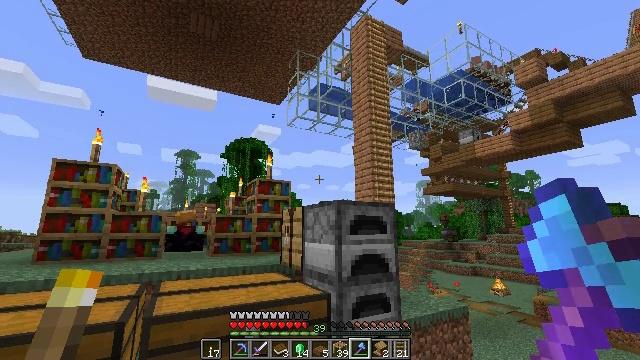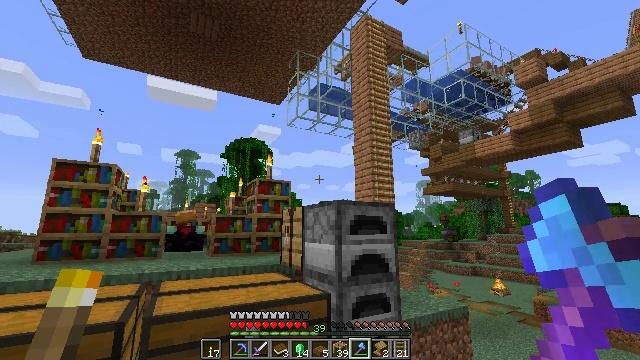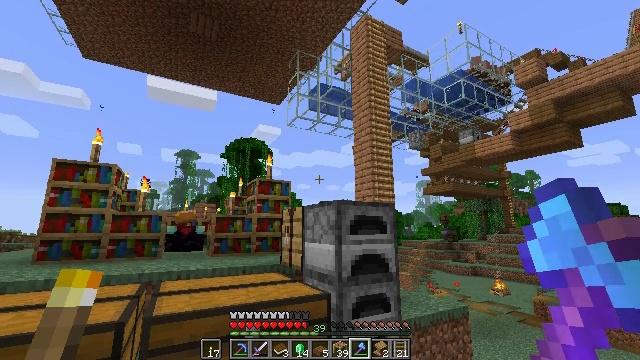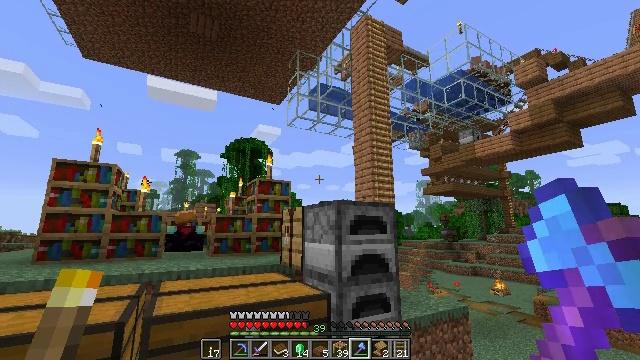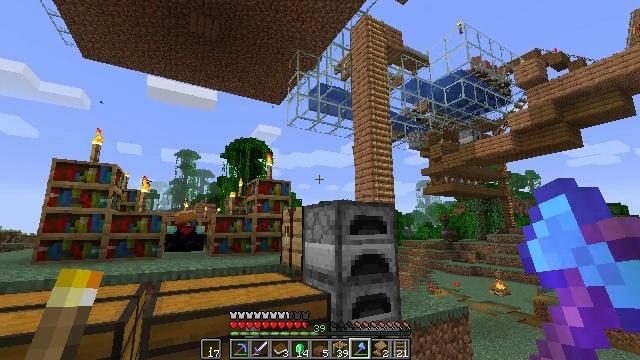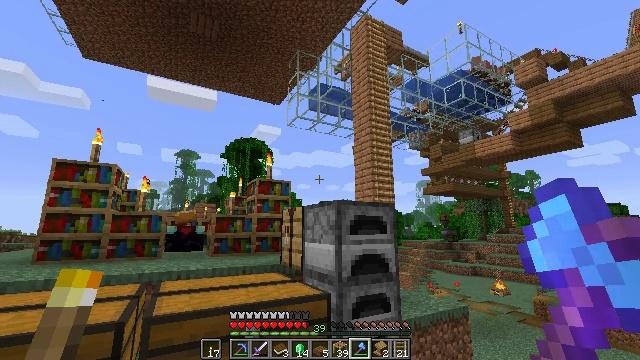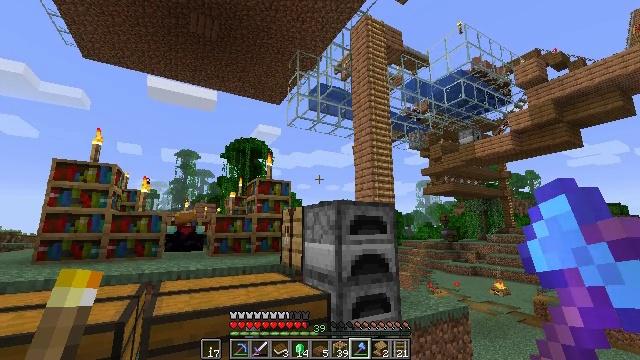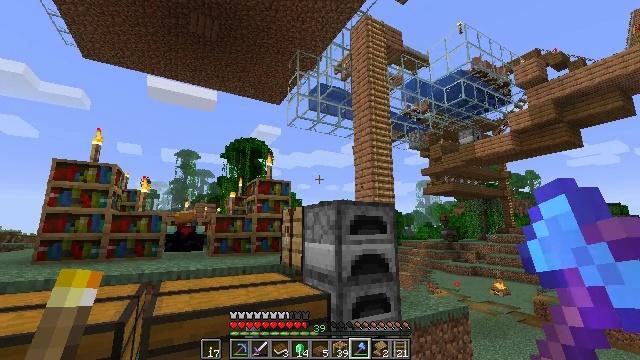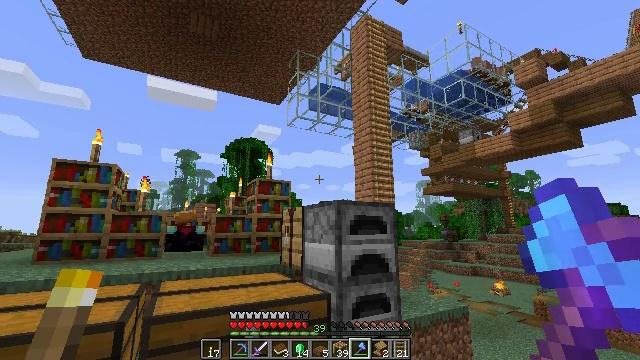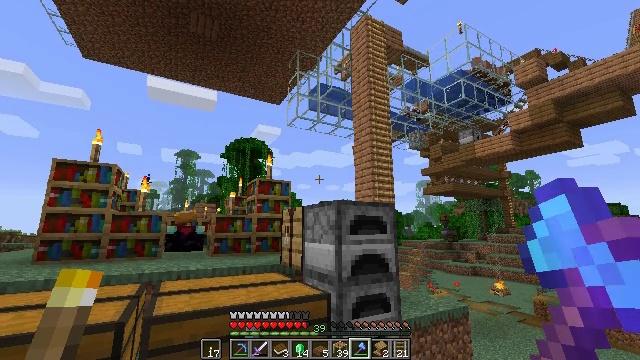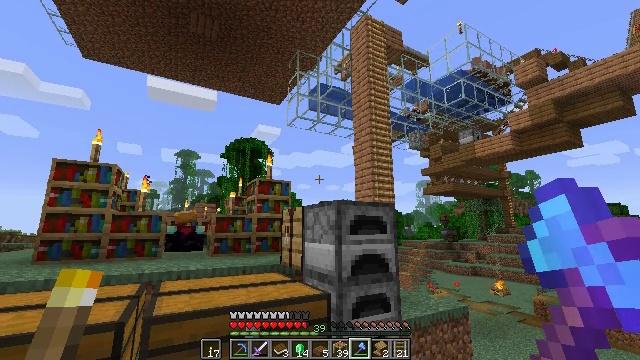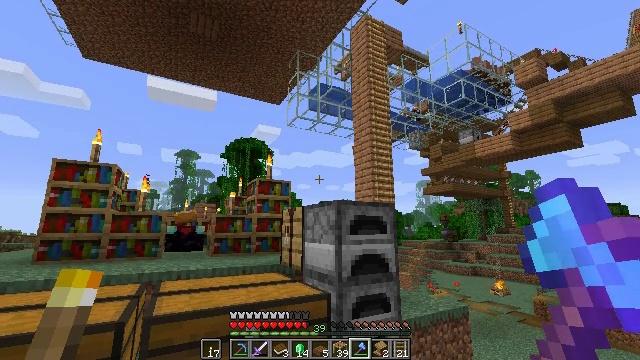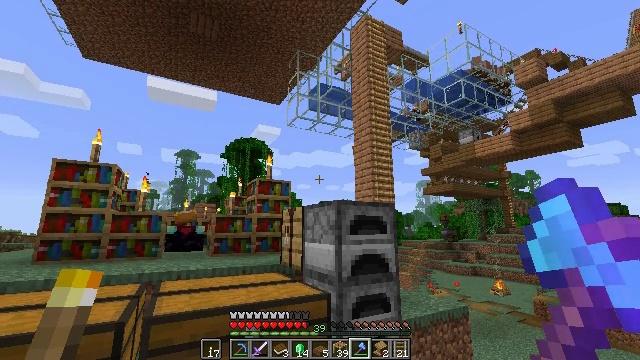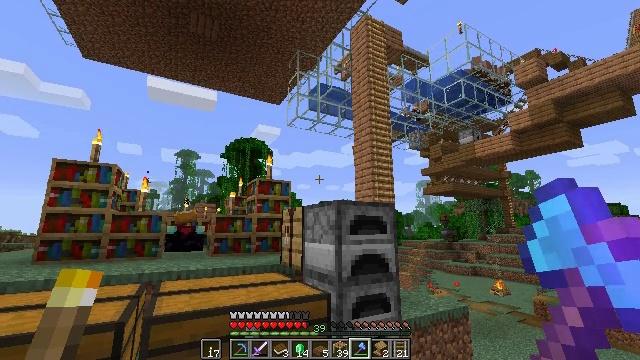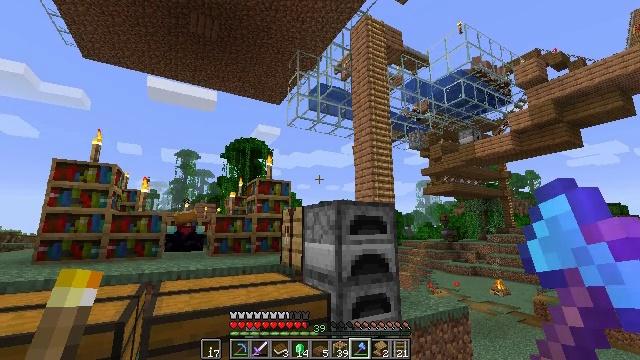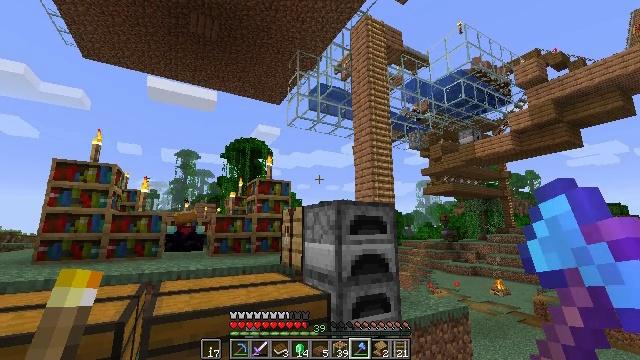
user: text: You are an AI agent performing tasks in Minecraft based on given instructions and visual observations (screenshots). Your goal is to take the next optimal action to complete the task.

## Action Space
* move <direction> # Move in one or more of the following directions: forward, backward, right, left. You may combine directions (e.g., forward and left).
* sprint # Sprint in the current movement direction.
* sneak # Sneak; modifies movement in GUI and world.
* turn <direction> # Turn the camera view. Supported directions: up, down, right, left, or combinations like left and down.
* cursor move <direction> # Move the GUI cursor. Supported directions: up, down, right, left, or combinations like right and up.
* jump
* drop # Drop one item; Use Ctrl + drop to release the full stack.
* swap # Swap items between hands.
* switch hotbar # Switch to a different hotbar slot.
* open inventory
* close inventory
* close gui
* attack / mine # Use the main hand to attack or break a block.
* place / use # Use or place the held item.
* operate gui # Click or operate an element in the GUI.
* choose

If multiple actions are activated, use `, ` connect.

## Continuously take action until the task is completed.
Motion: motion action
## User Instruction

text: Collect the spruce slab.
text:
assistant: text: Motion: no_op
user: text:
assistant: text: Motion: no_op
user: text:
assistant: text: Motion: no_op
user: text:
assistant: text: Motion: no_op
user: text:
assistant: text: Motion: no_op
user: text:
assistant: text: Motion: no_op
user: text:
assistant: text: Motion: no_op
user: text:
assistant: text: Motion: no_op
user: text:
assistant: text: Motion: no_op
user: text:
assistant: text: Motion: no_op
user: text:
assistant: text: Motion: no_op
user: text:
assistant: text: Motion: no_op
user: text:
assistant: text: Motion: no_op
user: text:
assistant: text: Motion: no_op
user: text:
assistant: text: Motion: no_op
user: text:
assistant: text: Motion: no_op
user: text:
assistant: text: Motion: no_op
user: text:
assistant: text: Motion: no_op
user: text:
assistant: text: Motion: no_op
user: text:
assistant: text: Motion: no_op
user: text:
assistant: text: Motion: no_op
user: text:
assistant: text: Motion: no_op
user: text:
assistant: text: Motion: no_op
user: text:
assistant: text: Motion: no_op
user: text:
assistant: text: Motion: no_op
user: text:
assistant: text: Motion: no_op
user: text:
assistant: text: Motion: no_op
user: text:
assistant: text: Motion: no_op
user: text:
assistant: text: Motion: no_op
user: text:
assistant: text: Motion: no_op